【题型】填空题　【知识点】平面几何　【难度】easy
如果一个四边形的某个顶点到其他三个顶点的距离相等, 我们把这个四边形叫做等距四边形。这个顶点叫做这个四边形的等距点。如图, 已知梯形 $ABCD$ 是等距四边形, $AB//CD$, 点 $B$ 是等距点。若 $BC=10$, $\cos A=\frac{\sqrt{10}}{10}$, 则 $CD$ 的长等于\_\_\_\_\_\_。

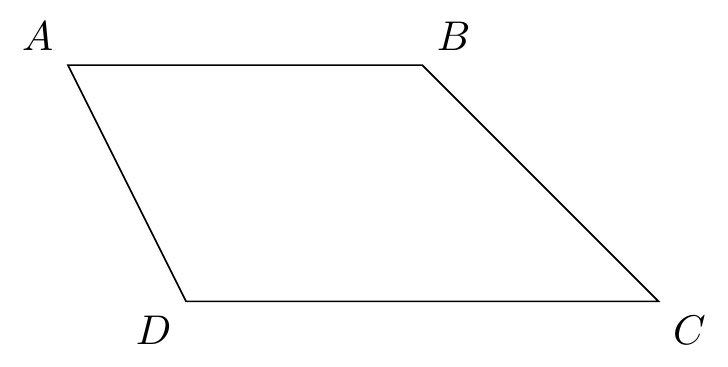
【解答】
解：连接 $BD$, 过点 $B$ 分别作 $BM \perp AD$ 于点 $M$, $BN \perp DC$ 于点 $N$,

$\because$ 梯形 $ABCD$ 是等距四边形, 点 $B$ 是等距点,

$\therefore AB=BD=BC=10$,

$\because \cos A = \frac{\sqrt{10}}{10} = \frac{AM}{AB}$,

$\therefore AM=\sqrt{10}$, $\therefore BM=\sqrt{AB^2-AM^2}=\sqrt{100-10}=3\sqrt{10}$,

$\because BM \perp AD$, $\therefore AD=2AM=2\sqrt{10}$,

$\because AB//CD$,

$\therefore S_{\triangle ABD}=\frac{1}{2}AB \cdot BN=\frac{1}{2}AD \cdot BM$,

$\therefore BN=\frac{AD \cdot BM}{AB}=\frac{2\sqrt{10} \times 3\sqrt{10}}{10}=6$,

$\because BN \perp DC$, $\therefore DN=\sqrt{BD^2-BN^2}=\sqrt{100-36}=8$,

$\therefore CD=2DN=16$。

故答案为：$16$。
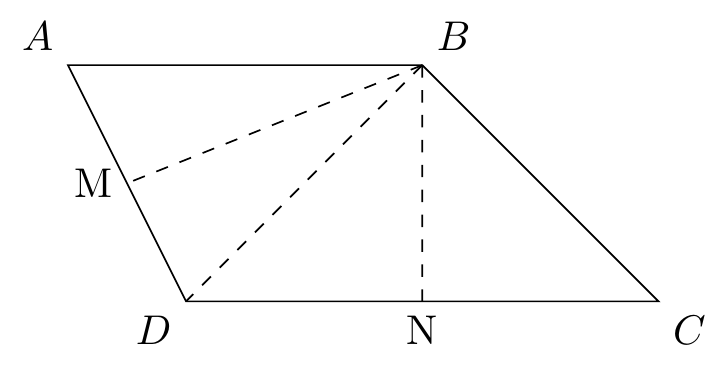